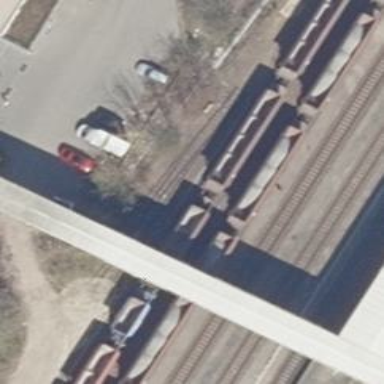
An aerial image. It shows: Abandoned railway yard.